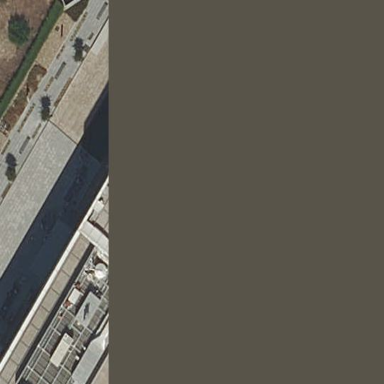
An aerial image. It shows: Office building.